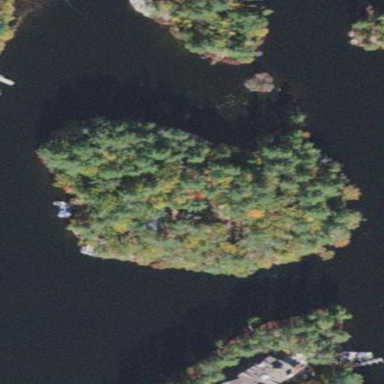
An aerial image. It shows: Islet.